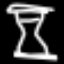
Label: hourglass